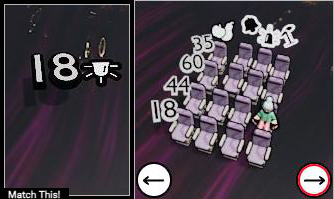
Task: seats
Answer: no